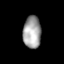
Tissue: skin
Cell type: Myeloid cells
Senescence score: 0.7359
Nuclear area (px): 562
Mean DAPI intensity: 162.973